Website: ulta-beauty
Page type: customer-info-address
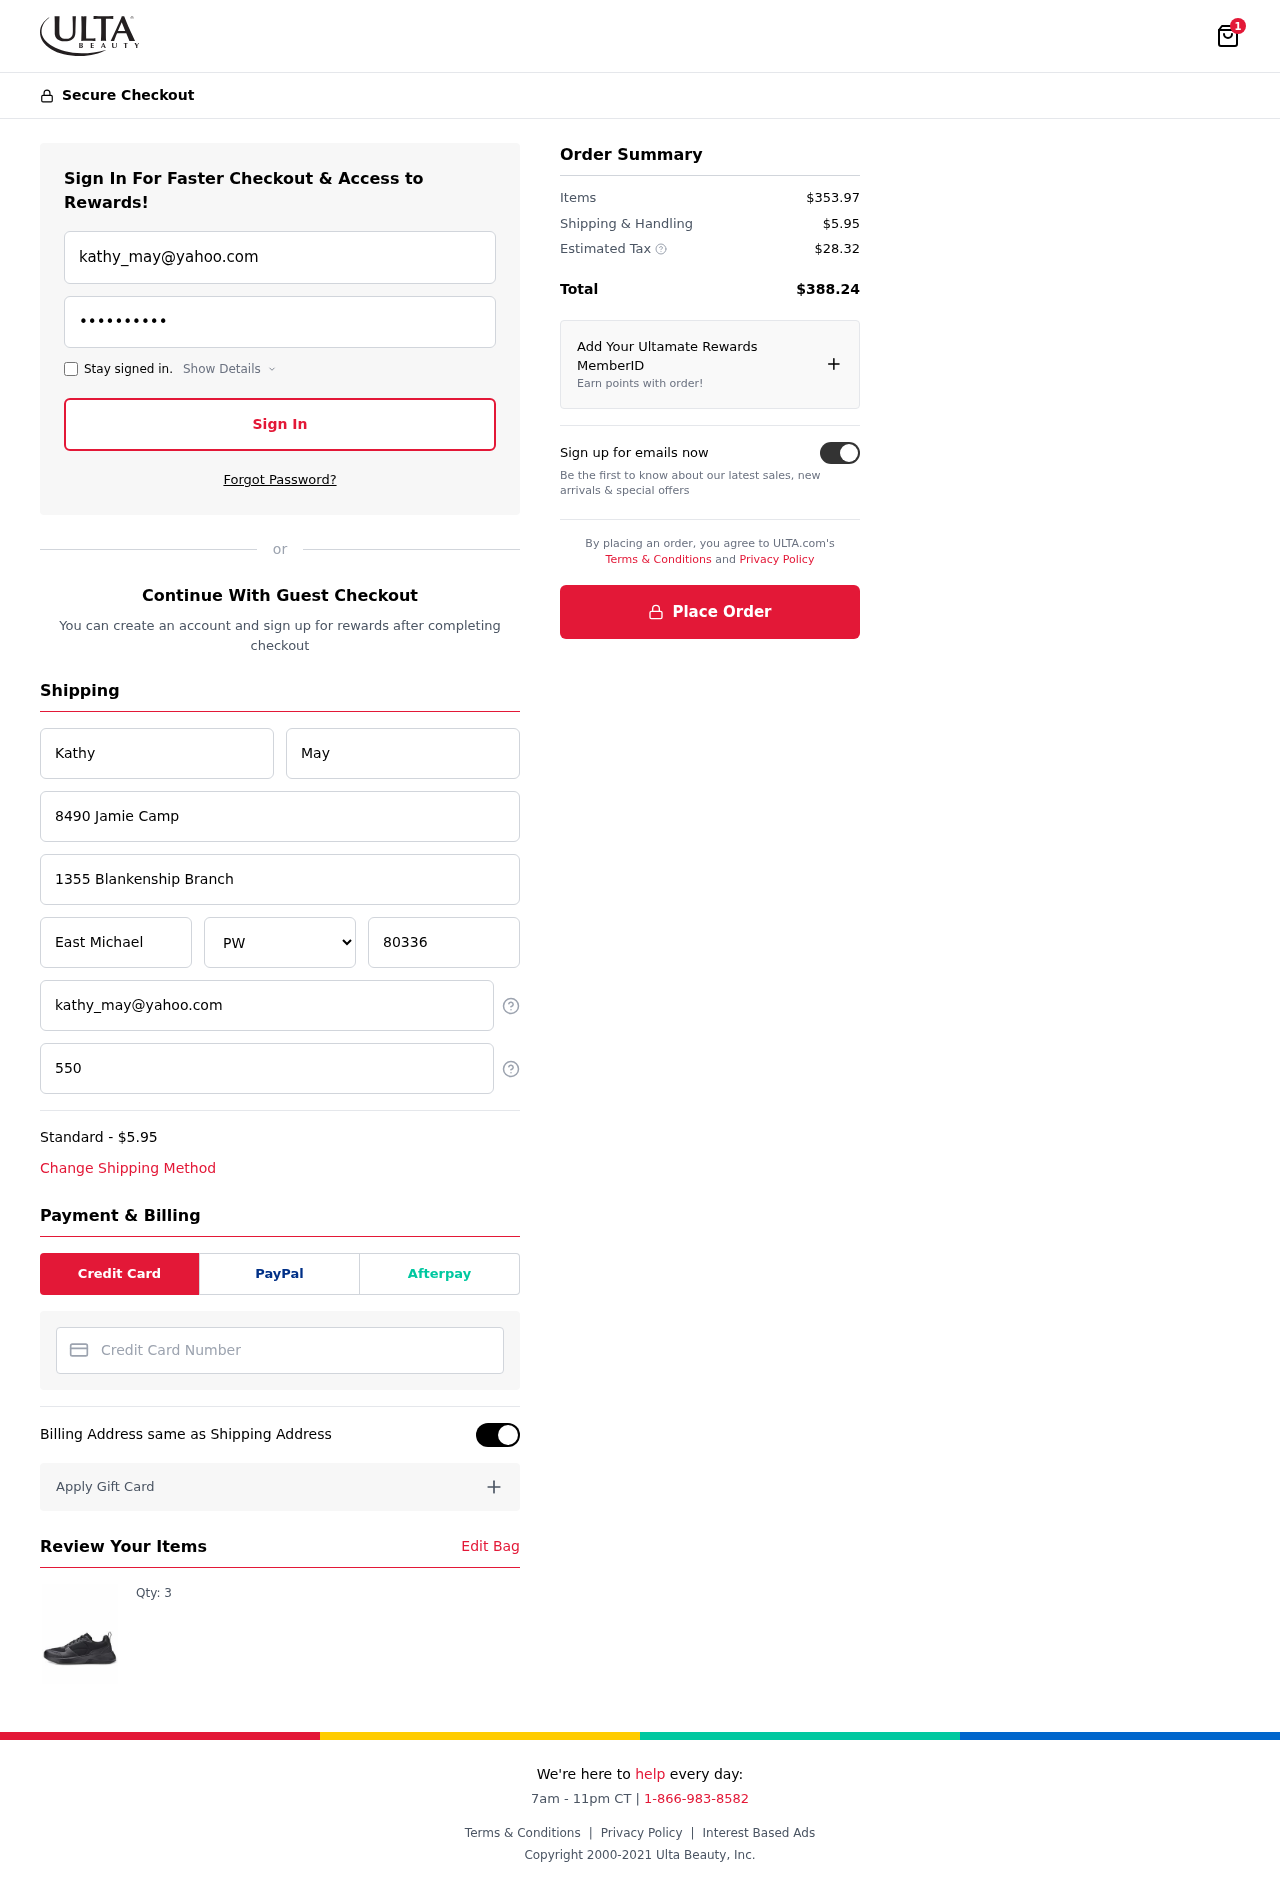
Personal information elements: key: PII_CARD_NUMBER
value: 3741 7616 4461 184
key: PII_CITY
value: East Michael
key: PII_EMAIL
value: kathy_may@yahoo.com
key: PII_FIRSTNAME
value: Kathy
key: PII_LASTNAME
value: May
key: PII_PHONE
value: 5506341064
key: PII_POSTCODE
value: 80336
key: PII_STATE
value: PW
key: PII_STREET
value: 8490 Jamie Camp
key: PII_STREET2
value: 1355 Blankenship Branch
Product elements: key: PRODUCT1_QUANTITY
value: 3
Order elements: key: ORDER_NUM_ITEMS
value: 1
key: ORDER_SHIPPING_COST
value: $5.95
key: ORDER_ITEMS_TOTAL
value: $353.97
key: ORDER_SHIPPING_COST2
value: $5.95
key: ORDER_TAX
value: $28.32
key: ORDER_TOTAL
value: $388.24